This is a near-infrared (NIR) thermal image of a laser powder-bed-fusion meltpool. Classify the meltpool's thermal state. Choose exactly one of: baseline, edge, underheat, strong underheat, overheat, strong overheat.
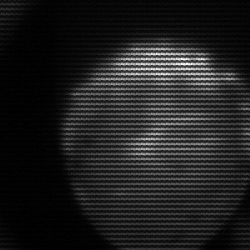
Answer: edge